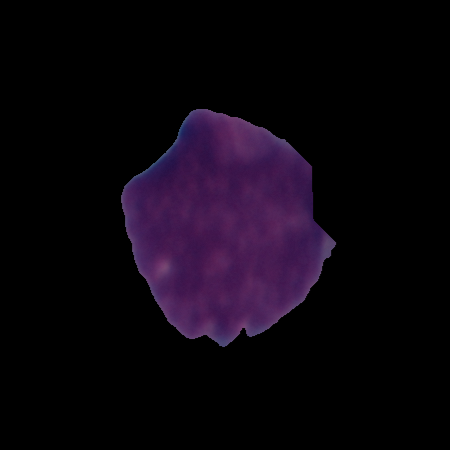
Label: cancer